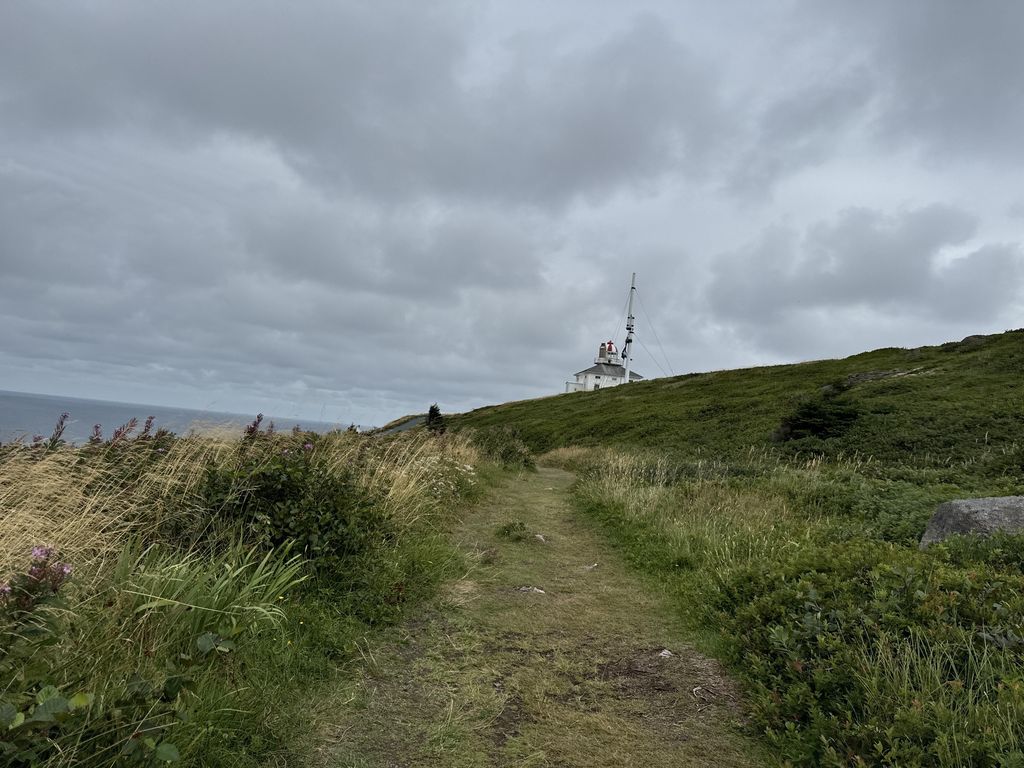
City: st_johns